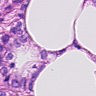
Metastatic tissue present: yes